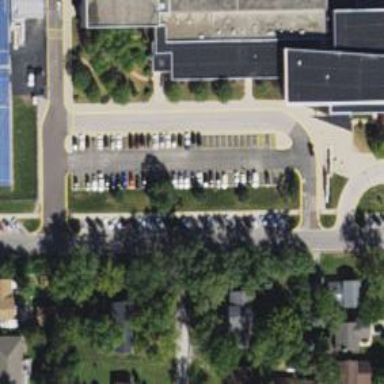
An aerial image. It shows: Parking space is available.